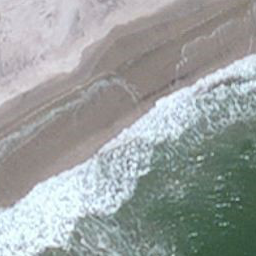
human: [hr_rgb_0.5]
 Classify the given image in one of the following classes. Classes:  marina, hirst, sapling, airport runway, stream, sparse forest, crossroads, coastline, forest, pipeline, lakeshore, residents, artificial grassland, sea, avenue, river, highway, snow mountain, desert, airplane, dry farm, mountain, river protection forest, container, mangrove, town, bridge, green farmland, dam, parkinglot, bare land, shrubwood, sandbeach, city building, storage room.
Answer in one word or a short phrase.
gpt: coastline